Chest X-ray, PA view. Patient: 40 years old, sex M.
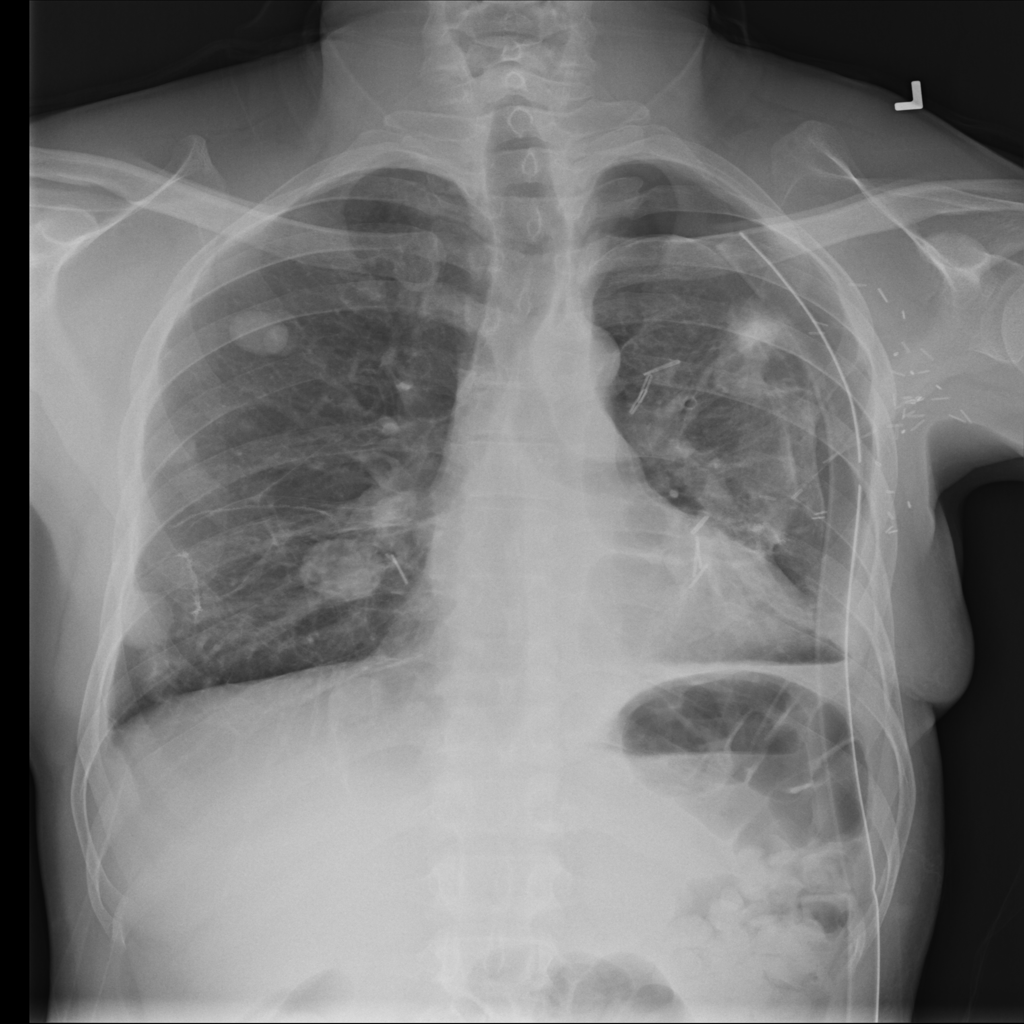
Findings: No Finding